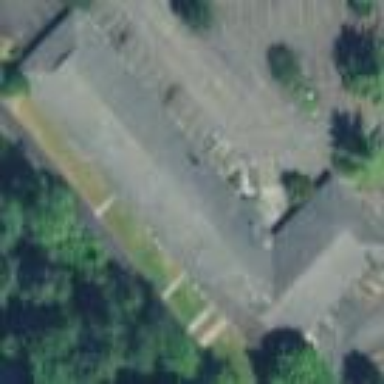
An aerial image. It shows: Public building.